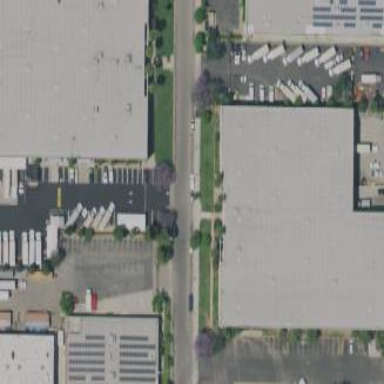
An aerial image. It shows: Warehouse.